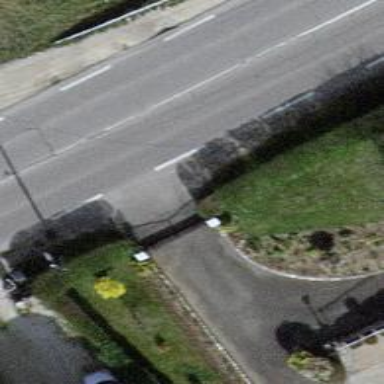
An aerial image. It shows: Gate.